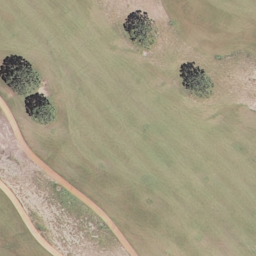
Label: golf course